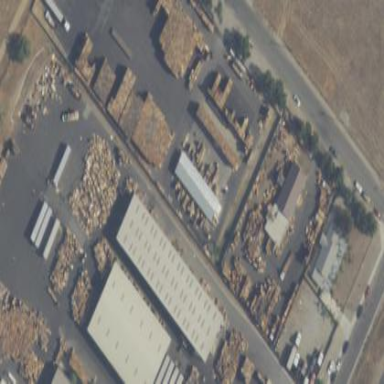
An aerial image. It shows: Warehouse.